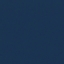
Label: SeaLake